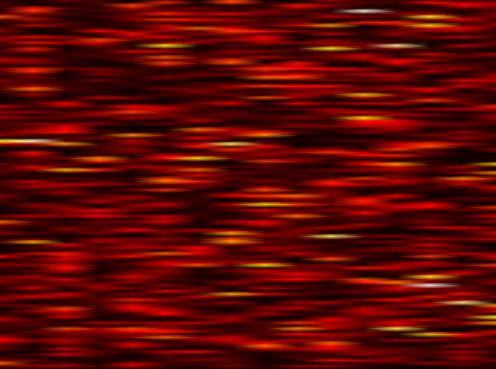
Label: OFDM